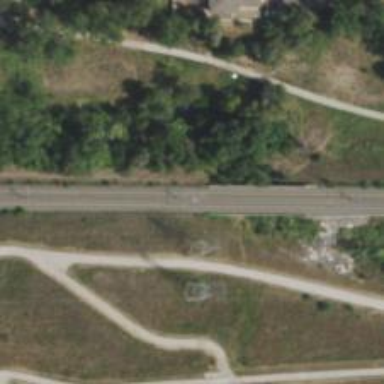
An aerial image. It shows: Light rail bridge with electrified contact line.